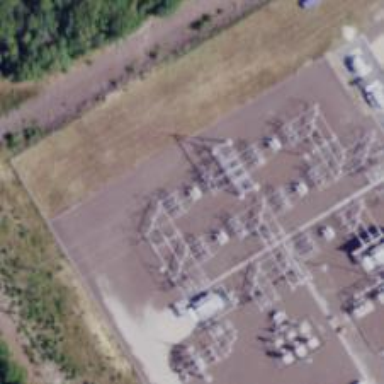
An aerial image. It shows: Switch used for power control.